Question: I usually get into the task of modeling a protocol, which usually involve 3 main aspects:
- - -
I am not sure how to represent theses 3 element in UML in a way that the relationship is understandable.
My main question is "How to represent these 3 elements in UML, in a way that make their relationship intuitive?"
- - - -
## Example
To make the question more accurate, following it is a simple protocol:
'''
This is a protocol of synchronization between an user interface and a
server with the program logic.
=Start-up process=
The user set the communication to synchronous (the
user interface have to pull for changes every few seconds, only
possible for low usage and simple programs) or asynchronous (the server
send changes directly to the user interface)
The user also set a general purpose URL (G), that point to the server.
Async
If the communication is async, the UI request to the server for 2 URL:
* R : reception socket, to get informed about changes and update the UI
* S : sending socket, to request for get/set/change/create data in
the server.
The UI open the R socket with the server.
=Live process=
Sync:
If the communication is sync, the client ask to G any get/set/change/
create operation.
Async:
If the communication is async, the client request through S an operation.
The request contain:
* the R ip+port
* The UI element identifier to be updated (only for get operations)
* Data requiere for the operation: the request and requiered data.
The server save for every request following data:
* The user that make the request (for example the R IP+port)
* Unique reference to the UI element that will contain the data
* Unique references to the data to be returned to the client (for example
database.table.rowId.column) The user+ UI element is unique, so a new
data reference will override the old data reference. That is a way from
the server to save what each client is showing.
After any change is made on a data, the new value is sent to every user
that are showing this value through R.
=Shutdown process=
When the client close R, the server may drop/free every saved references
for this user.
-
'''
Following it is my attempt to model it with an activity diagram:

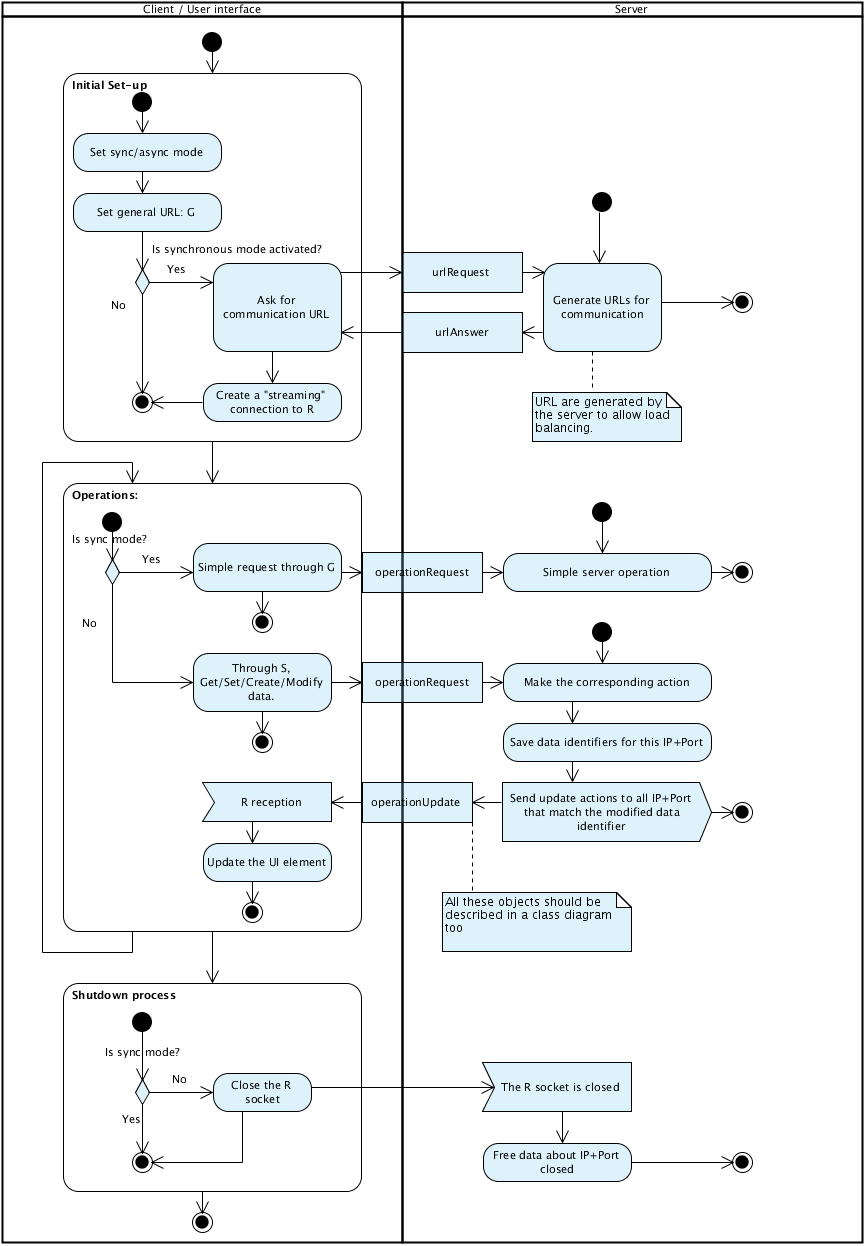
Answer: My first thought was an activity diagram, and it looks like yours does a good job of modeling the behavior you describe. I have a couple of observations that may inspire improvements:
1. I'm not sure I would use the start points on the server activities, given that the servers don't have any activity that isn't first initiated by the user.
2. I see multiple endpoints for single activity paths. There should be decision logic to decide which endpoint applies. For example, "Simple Request through G" and "Simple Server Operation" represent two conflicting endpoints for the same sequence of activities.
3. Those multiple endpoints imply that you can exit your system without going through your shutdown process, which seems unlikely.
I'll also give you a couple of generalizations that you might find helpful.
UML diagrams divide into two categories: behavioral and structural. Behavioral diagrams include Use Case, Activity, Sequence and State Diagrams, among others. Structural diagrams include Class, Object, Component and Deployment diagrams.
Activity and State diagrams, as umlcat mentions, are quite similar. The difference is really a matter of focus. Activity diagrams focus on behaviors, and State diagrams focus on the effects of the behaviors--how different activities cause changes in state.
Now, the main difference between Sequence and Activity diagrams (besides that they look different) is scope. Activity diagrams do a good job of modeling parallel behaviors and complex decision trees, whereas Sequence diagrams do a good job of modeling the behavior of a specific sequence of related activities in detail (they do not do a good job of modeling parallel behaviors and complex decision trees). For example, you might model each path through your activity diagram (a "path" being a line from your UI starting point to one of your endpoints) as a separate sequence diagram, going into deeper detail with each activity node as to what it actually does.
If you wish to model out exactly how you are going to implement the behavior that your activity diagram describes, then it is time to use a Class diagram.
Use case diagrams are less detailed than activity diagrams. Your use case diagram would probably have three use cases: initial setup, operations, and shutdown, and two actors, user and server. It would probably also have Generate URLs as an extension of initial setup, and maybe also extend operations with the two server activities. This would provide a high-level overview of the behavior you describe in your activity diagram. If this is useful in explaining the problem domain to your people, by all means go ahead and create one.